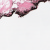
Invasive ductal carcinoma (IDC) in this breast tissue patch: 0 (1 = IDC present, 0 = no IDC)